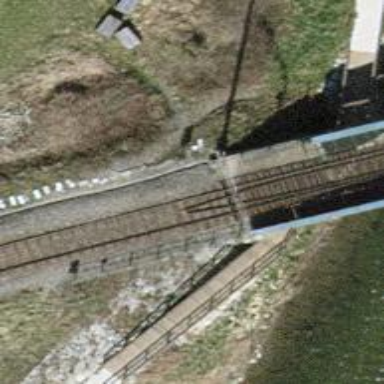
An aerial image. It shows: Bridge with single railway track electrified by contact line.